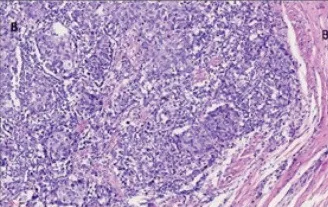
(b): H&E high power view analysis of cystectomy (200x) with invasive carcinoma in muscular propria and intratumoral lymphocyte infiltration.
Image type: pathology (h&e)